Interaction volume radius: 10 \u00c5
Interaction volume height: 30 \u00c5
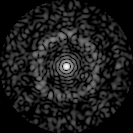
Disorder parameter: 0.8023